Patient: sex F, age 57
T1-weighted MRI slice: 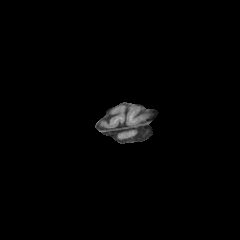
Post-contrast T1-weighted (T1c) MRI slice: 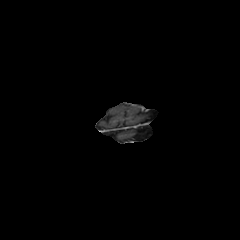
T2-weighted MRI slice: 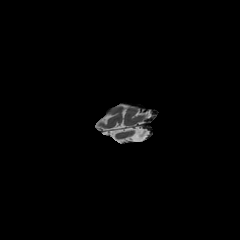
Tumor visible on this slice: no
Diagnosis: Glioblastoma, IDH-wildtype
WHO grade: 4